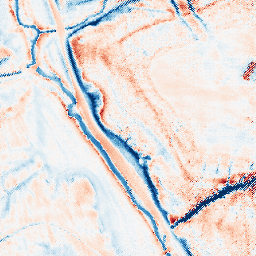
Category: classical
Decomposition family: gaussian
Decomposition parameters: sigma: 5
Upsampling method: regularized
Upsampling parameters: scale: 4
lambda_reg: 0.1
Upsampling scale: 4